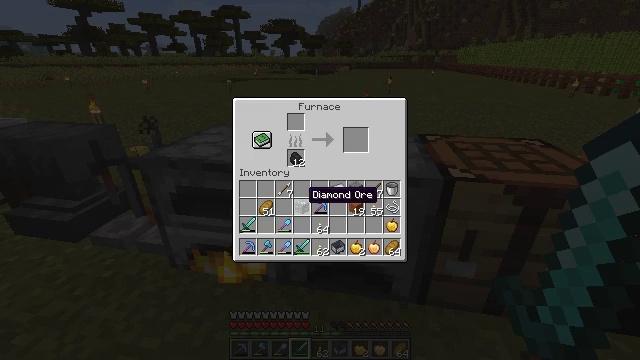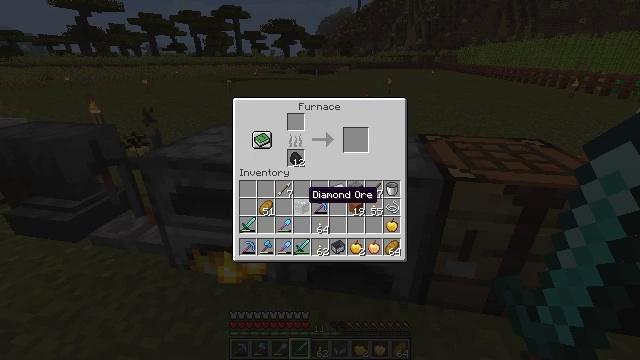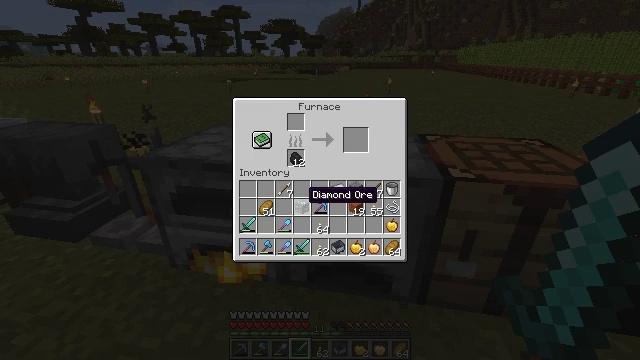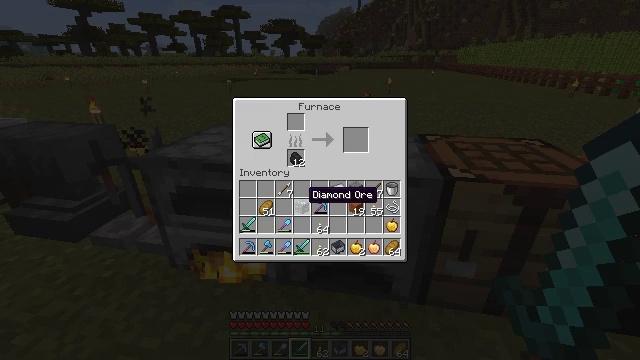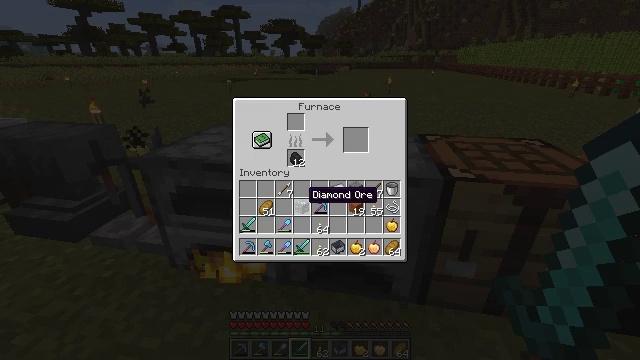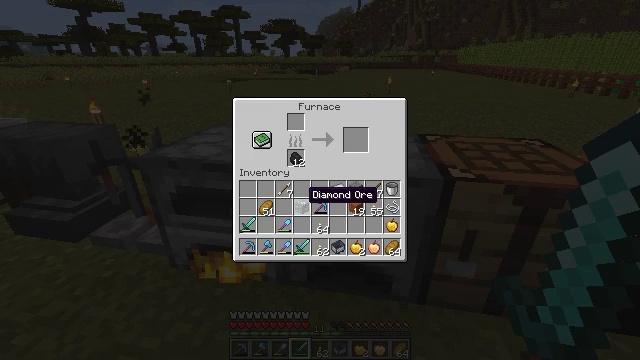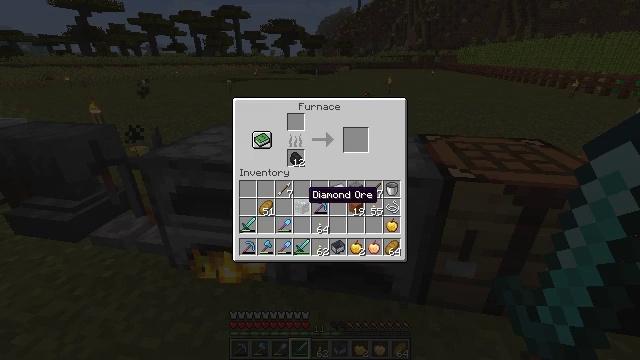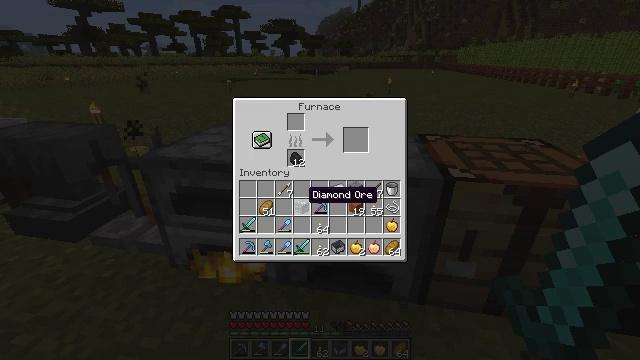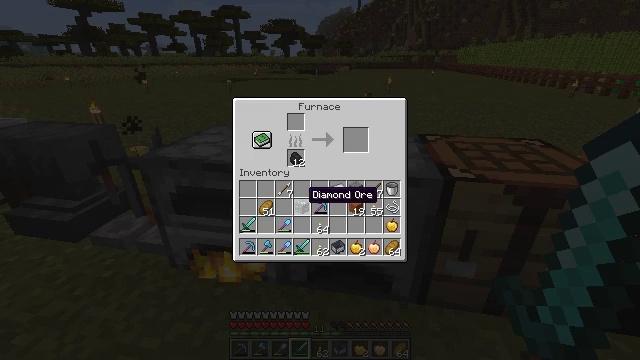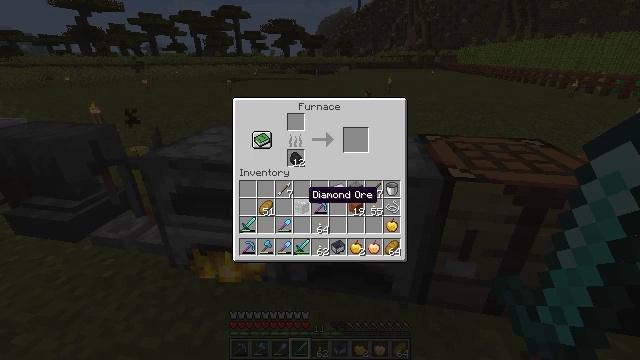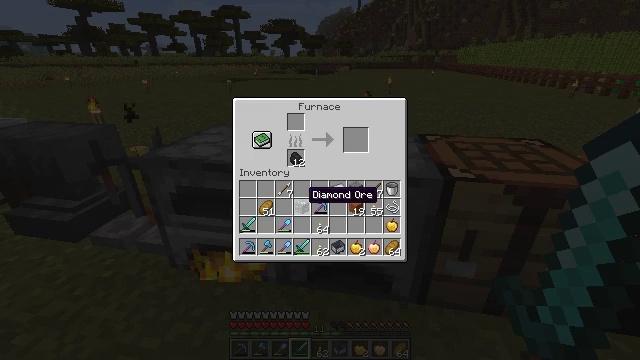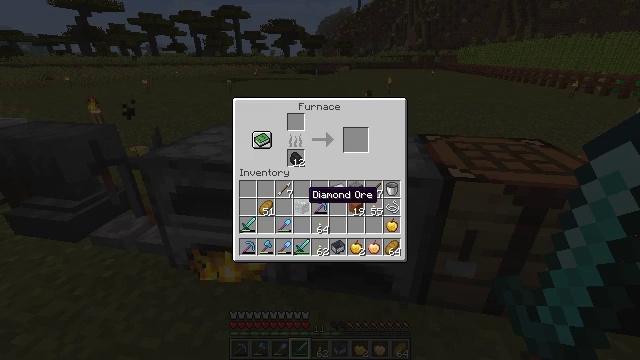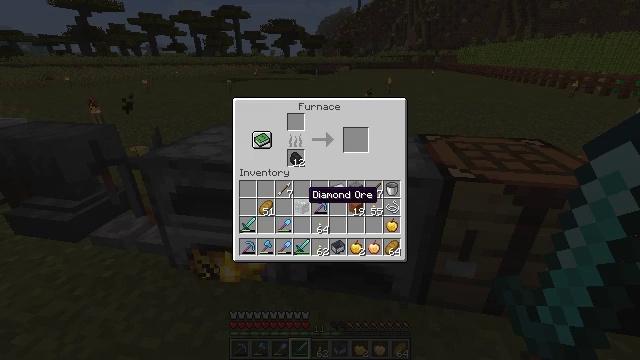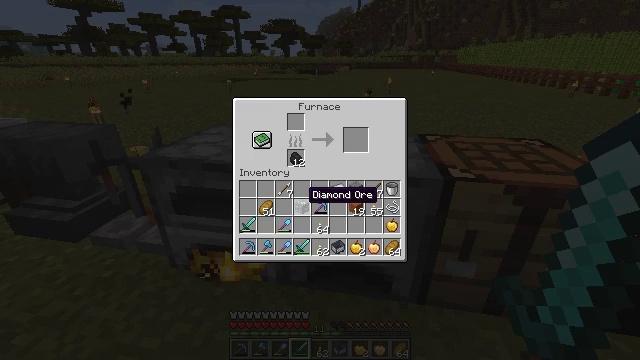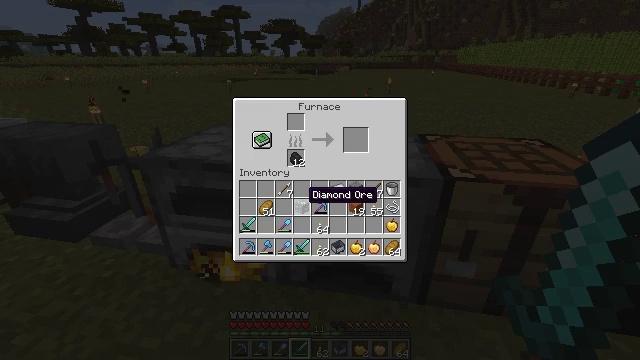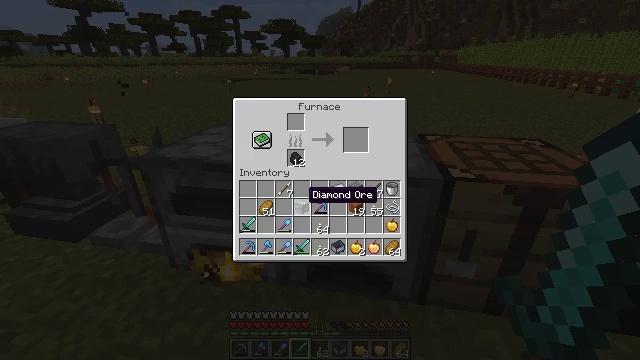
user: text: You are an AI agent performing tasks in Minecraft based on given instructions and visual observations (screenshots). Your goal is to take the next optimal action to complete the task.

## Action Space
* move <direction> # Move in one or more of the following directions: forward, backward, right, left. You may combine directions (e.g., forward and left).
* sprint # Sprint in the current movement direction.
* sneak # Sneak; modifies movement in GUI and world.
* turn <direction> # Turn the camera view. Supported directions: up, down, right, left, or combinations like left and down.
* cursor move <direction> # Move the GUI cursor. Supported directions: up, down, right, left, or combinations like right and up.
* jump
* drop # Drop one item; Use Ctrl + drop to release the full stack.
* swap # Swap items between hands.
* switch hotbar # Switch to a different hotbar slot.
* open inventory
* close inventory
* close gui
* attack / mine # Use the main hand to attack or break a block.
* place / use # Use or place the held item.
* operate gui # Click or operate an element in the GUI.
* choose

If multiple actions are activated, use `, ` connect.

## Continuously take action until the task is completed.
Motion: motion action
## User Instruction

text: Crafting the diamond involves the crafting table.
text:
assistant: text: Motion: no_op
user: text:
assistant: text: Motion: no_op
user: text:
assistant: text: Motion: no_op
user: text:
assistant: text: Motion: no_op
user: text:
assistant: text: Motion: no_op
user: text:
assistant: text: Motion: no_op
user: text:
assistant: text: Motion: no_op
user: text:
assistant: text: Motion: no_op
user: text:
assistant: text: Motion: no_op
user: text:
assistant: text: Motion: no_op
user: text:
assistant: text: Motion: no_op
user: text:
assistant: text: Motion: no_op
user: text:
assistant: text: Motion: no_op
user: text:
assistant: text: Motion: no_op
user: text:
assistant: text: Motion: no_op
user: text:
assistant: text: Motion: no_op
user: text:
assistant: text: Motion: no_op
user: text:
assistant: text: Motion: no_op
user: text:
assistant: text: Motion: no_op
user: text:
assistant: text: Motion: no_op
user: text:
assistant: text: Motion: no_op
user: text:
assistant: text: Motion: no_op
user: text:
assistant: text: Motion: no_op
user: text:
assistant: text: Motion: no_op
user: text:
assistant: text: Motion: no_op
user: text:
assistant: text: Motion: no_op
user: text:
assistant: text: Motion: no_op
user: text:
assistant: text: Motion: no_op
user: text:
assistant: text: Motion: no_op
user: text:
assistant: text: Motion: no_op